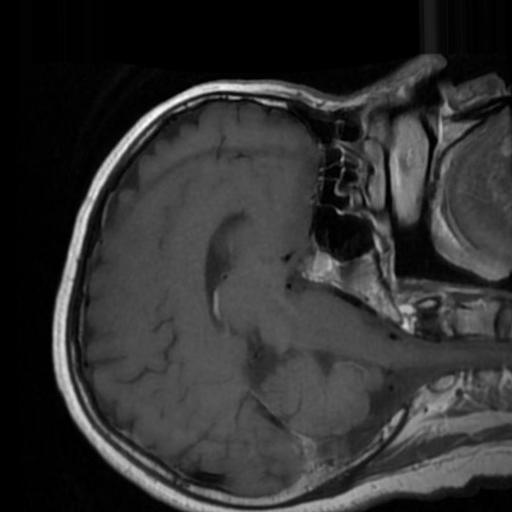
Label: brain_tumor